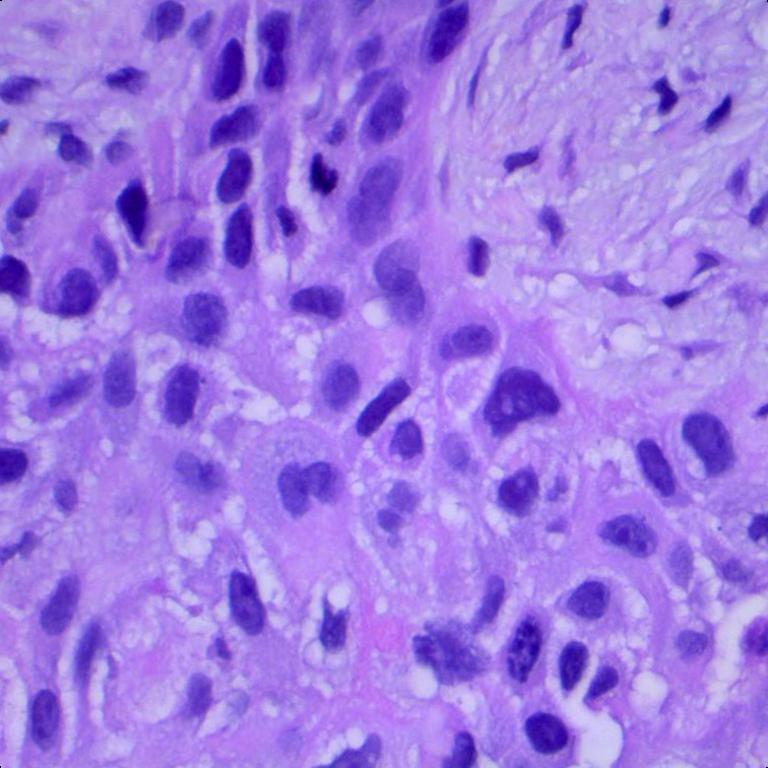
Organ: lung
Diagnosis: squamous carcinomas